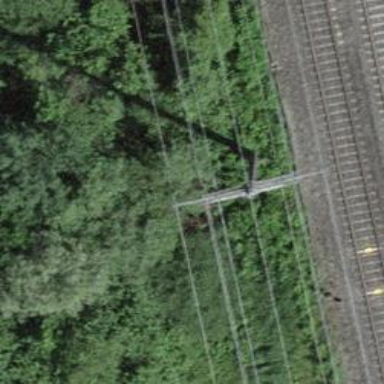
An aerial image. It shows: Power line is depicted.